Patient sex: M
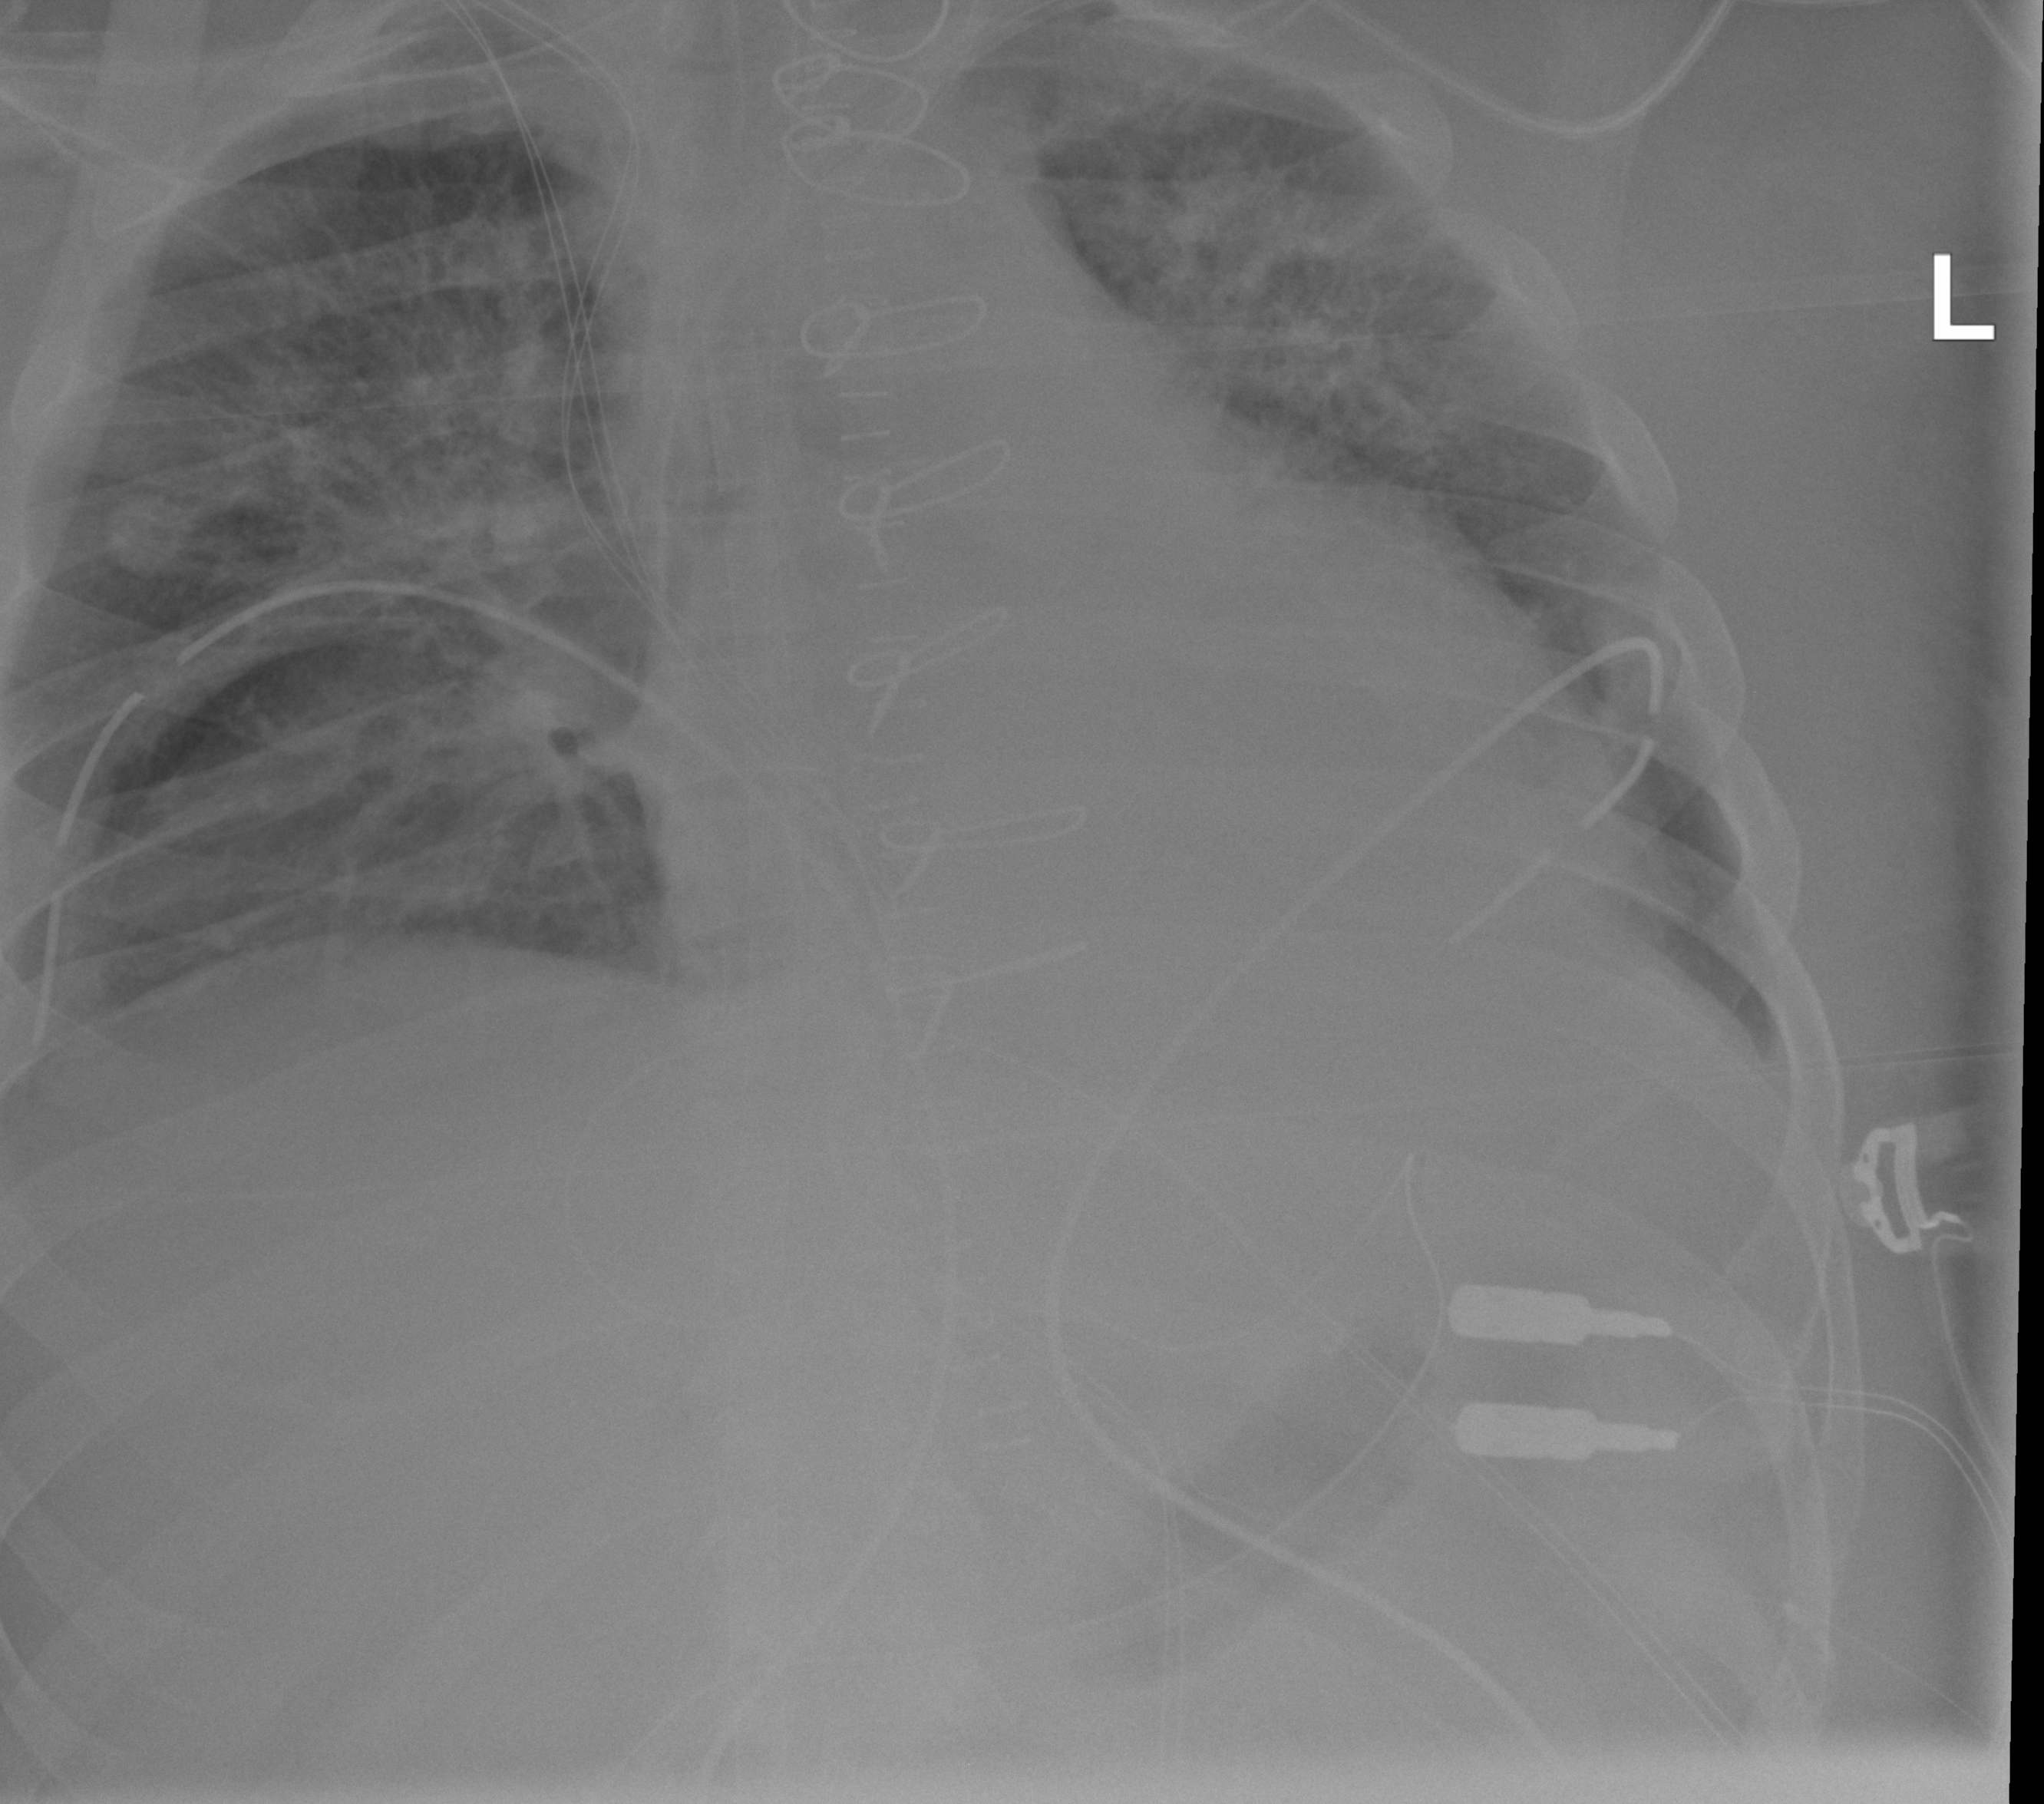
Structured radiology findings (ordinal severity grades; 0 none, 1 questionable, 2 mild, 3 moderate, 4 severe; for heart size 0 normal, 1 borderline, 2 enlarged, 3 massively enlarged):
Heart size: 2
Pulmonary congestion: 2
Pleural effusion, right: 0
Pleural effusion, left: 0
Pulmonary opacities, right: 3
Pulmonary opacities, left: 3
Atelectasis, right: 0
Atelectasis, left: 0